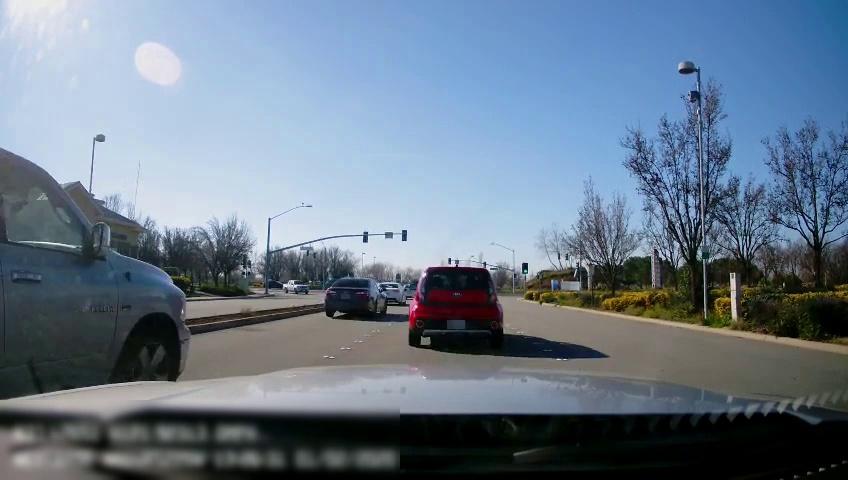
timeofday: Day
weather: Sunny
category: Drivable Space
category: Drivable Space
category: Vehicles | Car
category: Vehicles | Car
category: Vehicles | Car
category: Vehicles | Car
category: Vehicles | Truck
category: Vehicles | Truck
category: Lanes | Current Lane
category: Lanes | Current Lane
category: Traffic | Lights
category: Traffic | Lights
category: Traffic | Lights